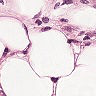
Metastatic tissue present: yes